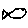
Label: fish